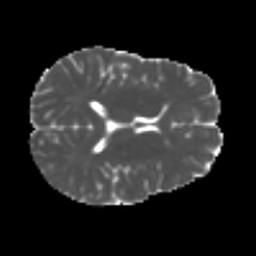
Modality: MD
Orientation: axial
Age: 24
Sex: female
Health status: ill
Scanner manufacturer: siemens
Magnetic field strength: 3 T
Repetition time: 6.5 s
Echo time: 0.062 s